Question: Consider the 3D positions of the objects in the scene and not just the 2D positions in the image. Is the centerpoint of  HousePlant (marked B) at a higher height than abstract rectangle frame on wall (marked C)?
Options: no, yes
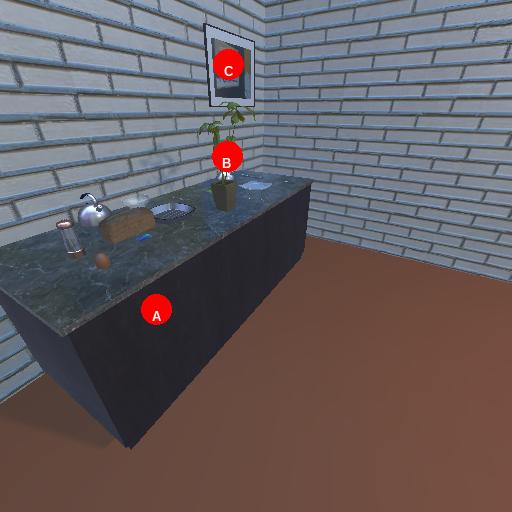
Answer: no